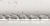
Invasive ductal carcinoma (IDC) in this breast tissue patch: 0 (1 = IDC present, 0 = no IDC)